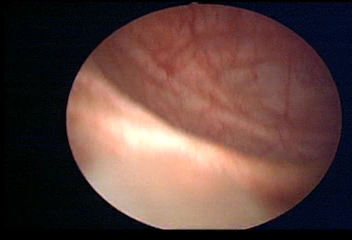
Modality: WLC
Class: Normal mucosa
Bladder cancer association: No